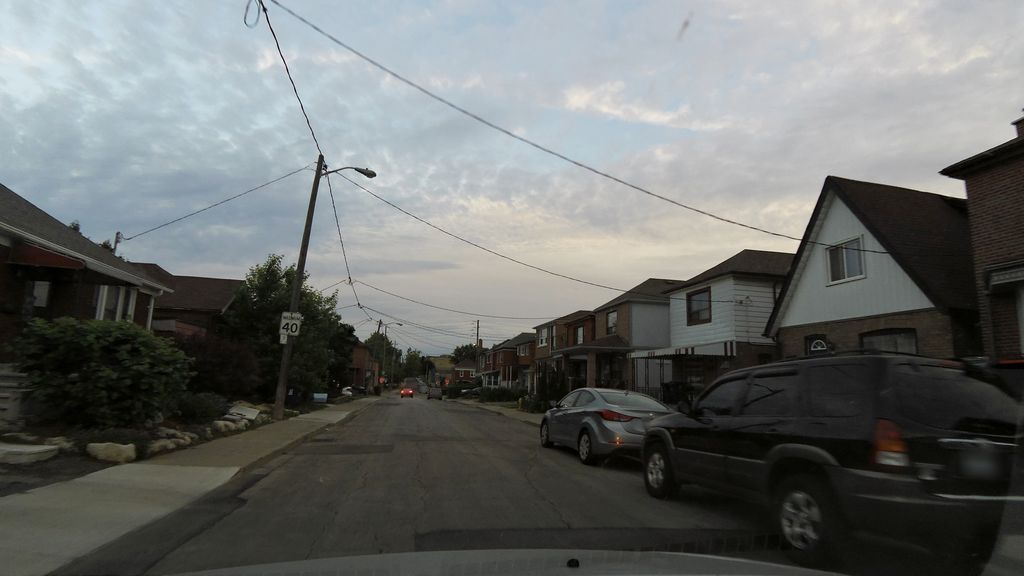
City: toronto